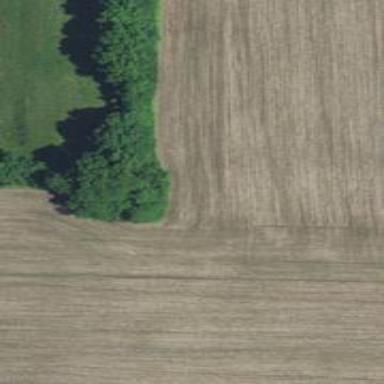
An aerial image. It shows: Row of trees in natural setting.